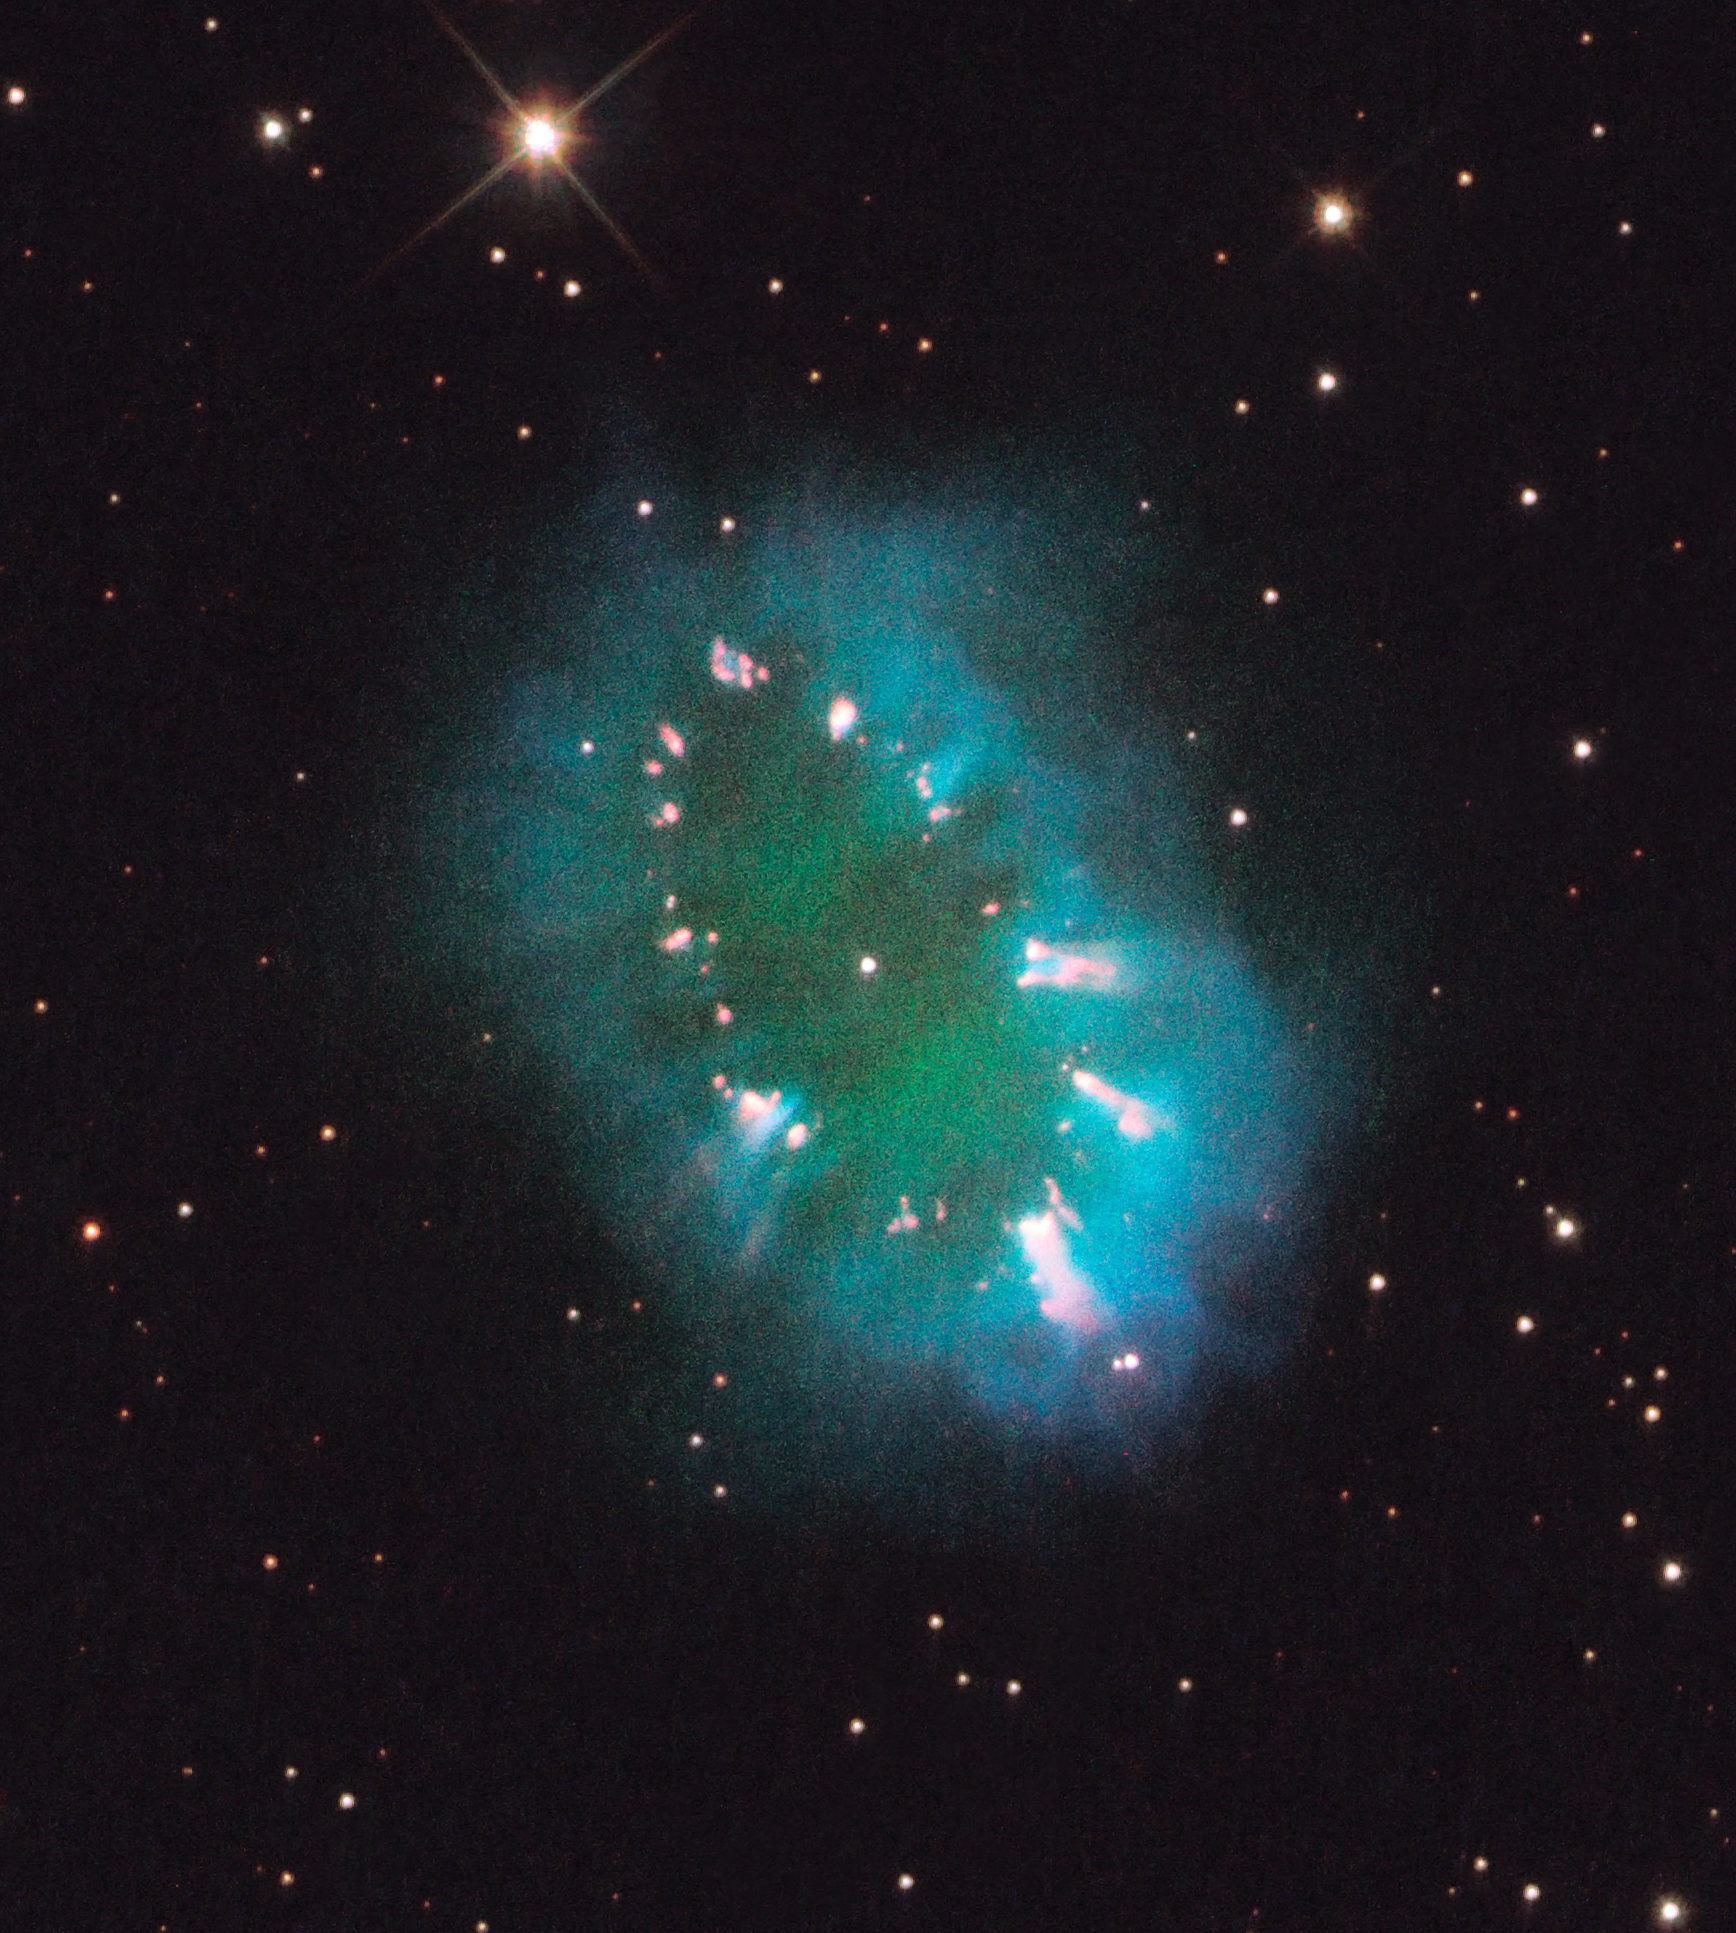
Hubble's Necklace Hubble's Necklace, nasa, goddard, hubble